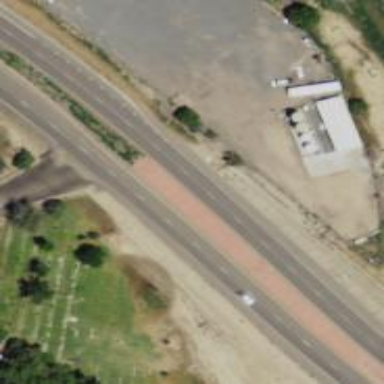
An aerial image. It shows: Asphalt trunk highway with grade 1 track type. It is expressway.